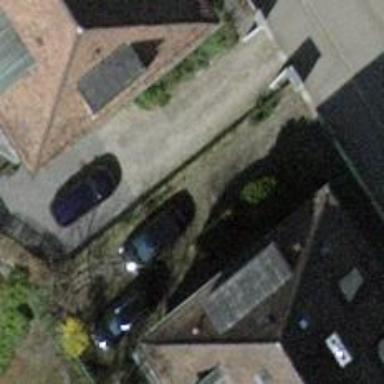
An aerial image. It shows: Semi-detached house.